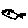
Label: fish